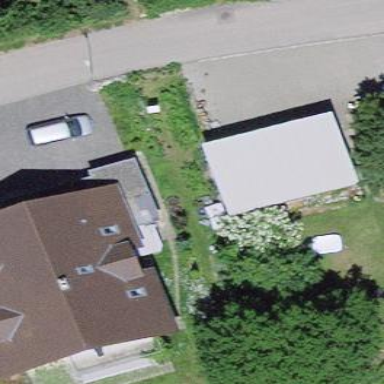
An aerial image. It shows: View of roof of building.